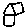
Label: house